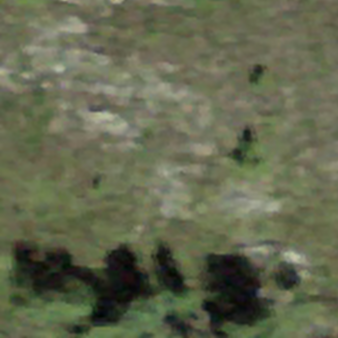
Label: other